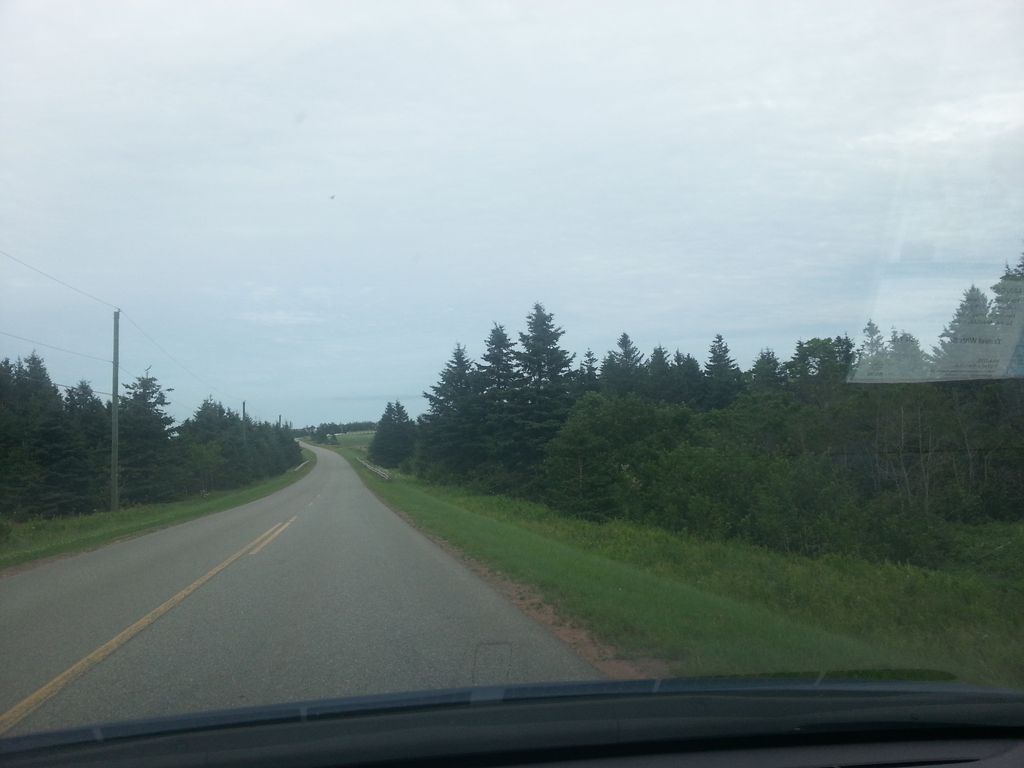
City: charlottetown